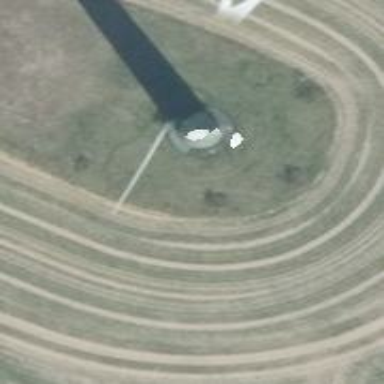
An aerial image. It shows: Wind generator powered by horizontal-axis wind turbine.